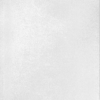
Label: dusty